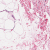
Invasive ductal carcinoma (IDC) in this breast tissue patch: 0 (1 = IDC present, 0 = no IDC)